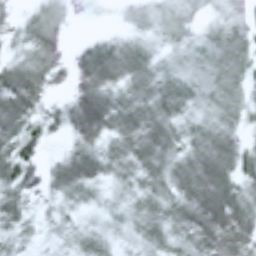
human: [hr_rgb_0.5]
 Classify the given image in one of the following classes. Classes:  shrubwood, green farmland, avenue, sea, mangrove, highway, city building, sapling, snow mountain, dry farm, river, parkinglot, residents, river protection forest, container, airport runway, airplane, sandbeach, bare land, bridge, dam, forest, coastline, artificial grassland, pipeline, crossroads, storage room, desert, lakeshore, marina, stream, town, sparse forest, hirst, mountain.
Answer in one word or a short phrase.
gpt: snow mountain